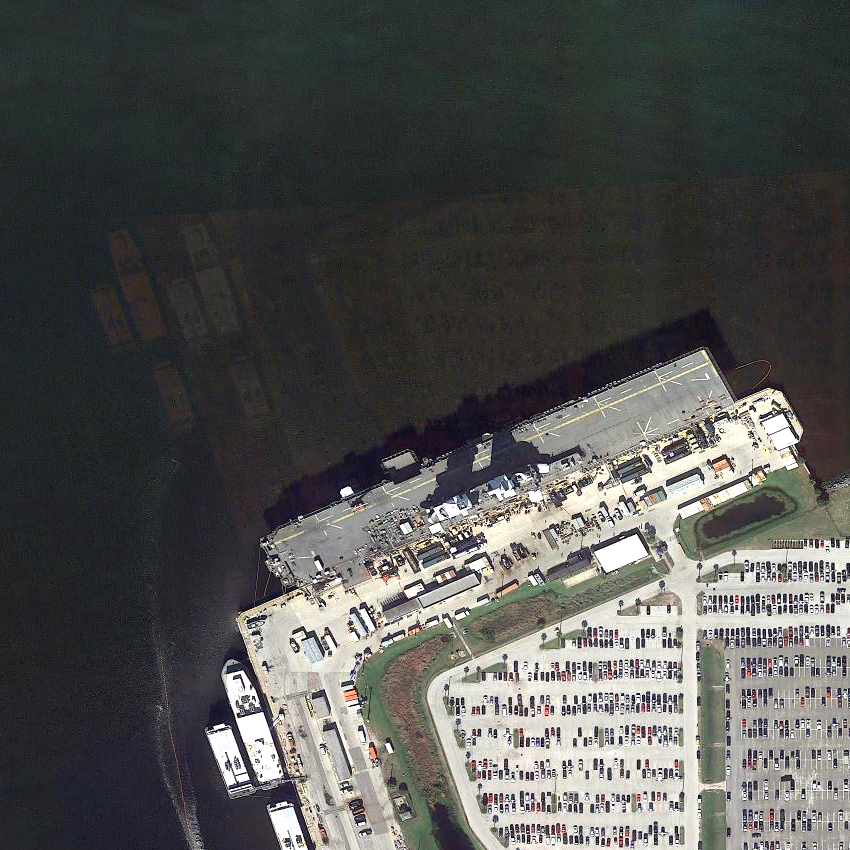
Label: assault